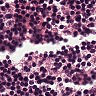
Metastatic tissue present: no